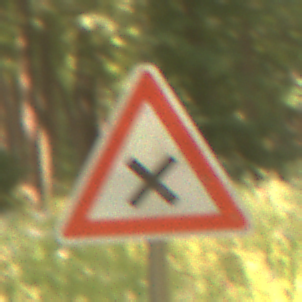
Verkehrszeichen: KreuzungOderEinmuendung
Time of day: Midday
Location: Outdoor (Nature)
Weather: PartlyCloudy
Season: NotSpecified
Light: Natural